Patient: sex M, age 65
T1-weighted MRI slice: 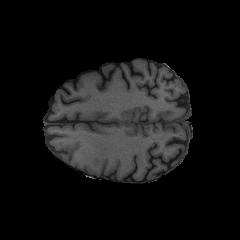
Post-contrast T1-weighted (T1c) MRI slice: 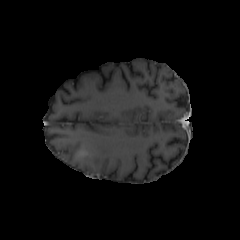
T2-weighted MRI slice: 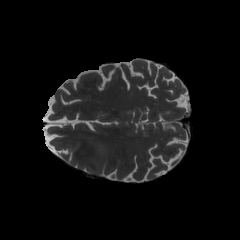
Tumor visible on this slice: yes
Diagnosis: Glioblastoma, IDH-wildtype
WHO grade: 4